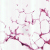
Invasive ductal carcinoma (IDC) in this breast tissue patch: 0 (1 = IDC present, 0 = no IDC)